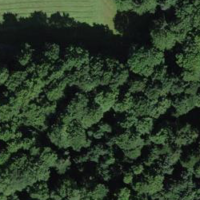
EUNIS habitat code: 41
Species observed at this site:
Urtica dioica